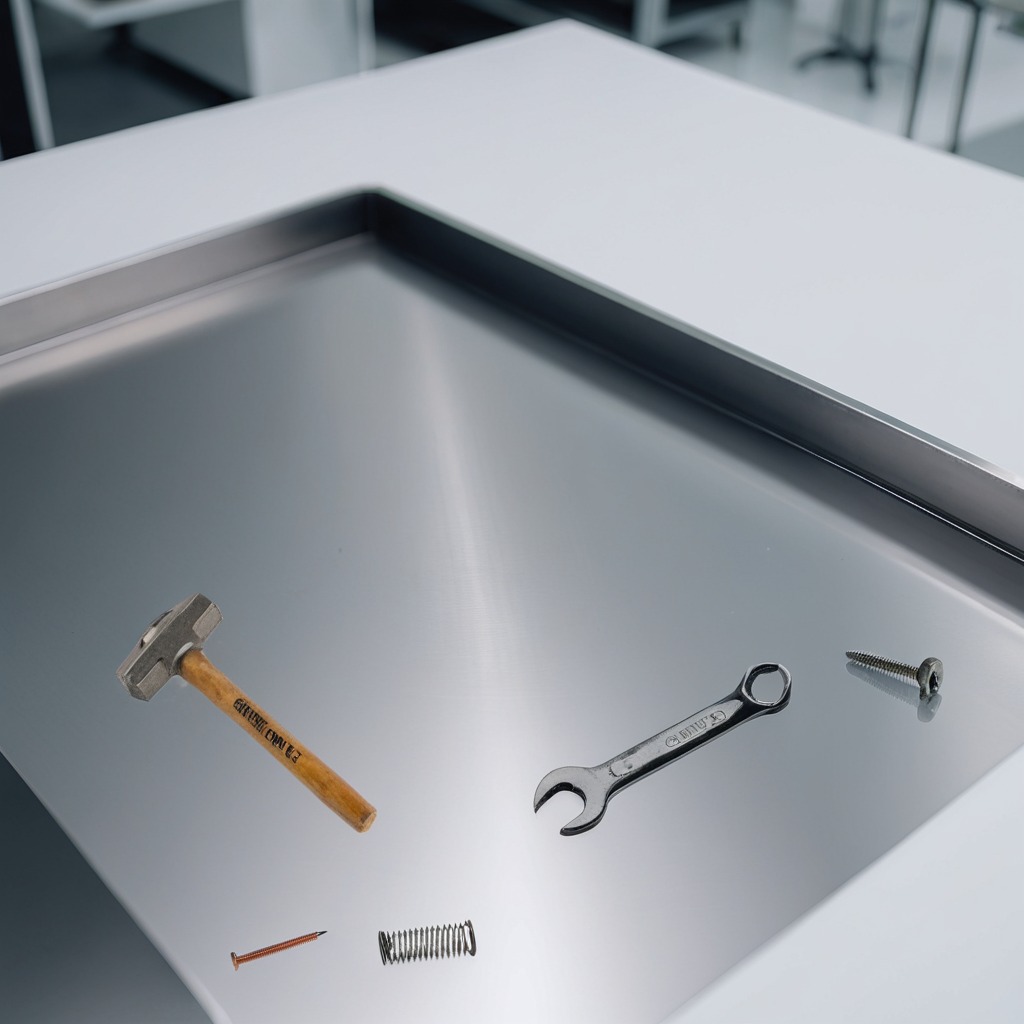
A metal machine screw, an iron nail, a hammer, a coiled metal spring, and a wrench are lying on the stainless steel table in a high-end prototyping lab.